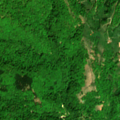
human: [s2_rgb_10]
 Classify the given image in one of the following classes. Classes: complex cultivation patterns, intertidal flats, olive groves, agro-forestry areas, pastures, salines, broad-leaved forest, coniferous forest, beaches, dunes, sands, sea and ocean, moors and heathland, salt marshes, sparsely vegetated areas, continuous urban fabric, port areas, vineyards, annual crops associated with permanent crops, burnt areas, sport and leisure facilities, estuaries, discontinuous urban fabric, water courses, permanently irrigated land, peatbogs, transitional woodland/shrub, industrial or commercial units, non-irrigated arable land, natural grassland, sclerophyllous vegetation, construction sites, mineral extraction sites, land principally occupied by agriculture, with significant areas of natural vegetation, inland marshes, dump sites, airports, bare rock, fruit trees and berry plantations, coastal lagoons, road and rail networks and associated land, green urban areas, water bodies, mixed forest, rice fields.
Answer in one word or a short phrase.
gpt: land principally occupied by agriculture, with significant areas of natural vegetation, broad-leaved forest